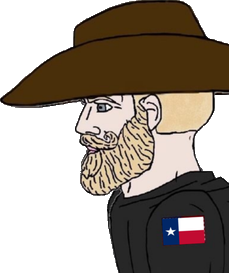
Label: 4_Yes_Chad